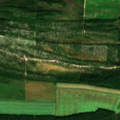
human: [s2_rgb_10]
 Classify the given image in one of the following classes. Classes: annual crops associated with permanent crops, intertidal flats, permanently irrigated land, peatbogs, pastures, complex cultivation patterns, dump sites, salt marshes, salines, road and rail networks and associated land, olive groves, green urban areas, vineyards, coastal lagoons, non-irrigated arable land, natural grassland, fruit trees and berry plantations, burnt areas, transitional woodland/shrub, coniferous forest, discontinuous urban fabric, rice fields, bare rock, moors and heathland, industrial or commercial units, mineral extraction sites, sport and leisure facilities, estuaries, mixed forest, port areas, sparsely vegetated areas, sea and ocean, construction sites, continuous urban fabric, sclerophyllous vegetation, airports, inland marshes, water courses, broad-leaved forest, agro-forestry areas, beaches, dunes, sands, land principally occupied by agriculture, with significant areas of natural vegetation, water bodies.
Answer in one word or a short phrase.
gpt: non-irrigated arable land, coniferous forest, mixed forest, transitional woodland/shrub